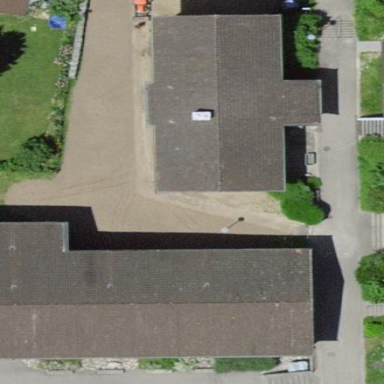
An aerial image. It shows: School building.